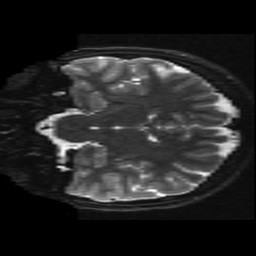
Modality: T2w
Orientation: coronal
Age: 14
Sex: female
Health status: ill
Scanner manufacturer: ge
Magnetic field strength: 3 T
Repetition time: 7.5 s
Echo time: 0.1007 s